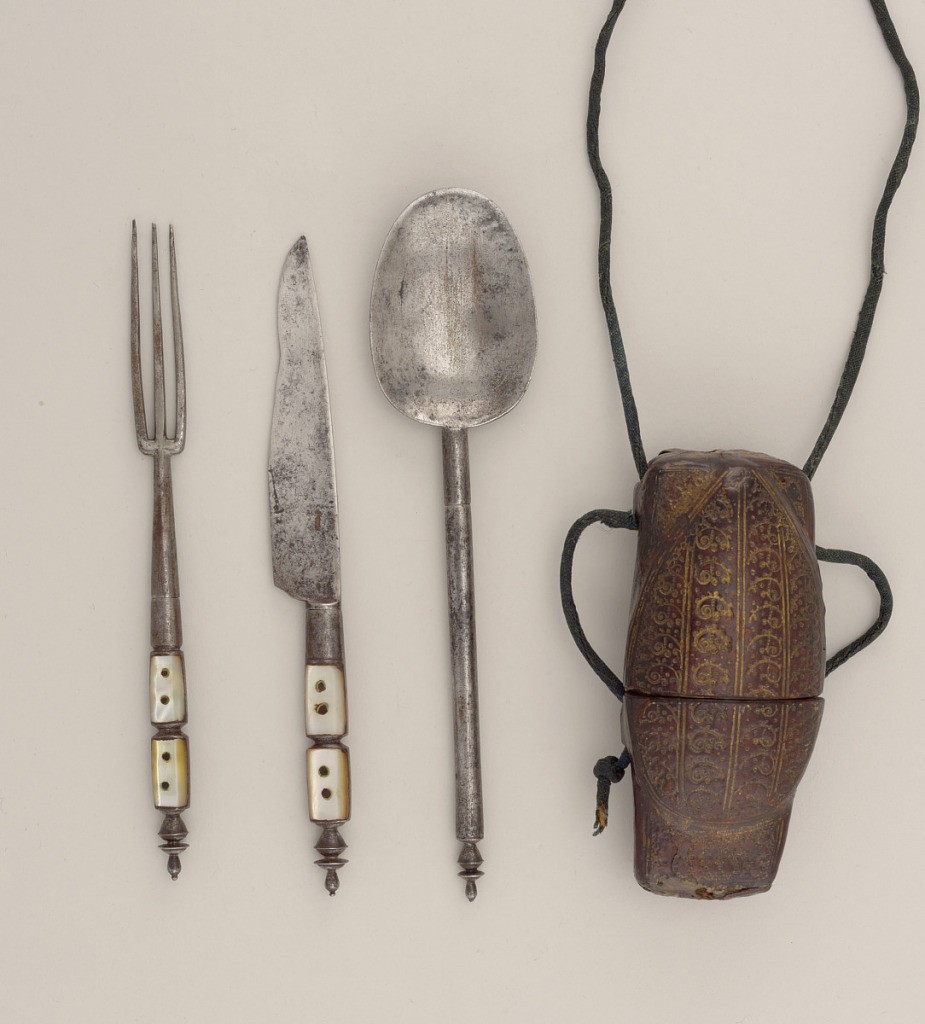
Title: Gilded Leather Case for Traveling Cutlery Set
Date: early 17th century
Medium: leather, gold, cotton
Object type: case
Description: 1985-103-253-a: Small case for six implements, stamped leather wit...;     1985-103-253-b: Oval rat-tail spoon bowl with round neck and screw...;     1985-103-253-c: Plain straight handle with finial on top, can be s...;     1985-103-253-d: Waisted steel handle inlaid with mother-of-pearl, ...;     1985-103-253-e: Slightly curved upper edge, lower edge curving tow...;     1985-103-253-f: Waisted handle inlaid with mother-of-pearl, four r...;     1985-103-253-g: Three straight tines, rounded shoulders and plain ...